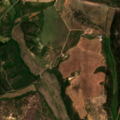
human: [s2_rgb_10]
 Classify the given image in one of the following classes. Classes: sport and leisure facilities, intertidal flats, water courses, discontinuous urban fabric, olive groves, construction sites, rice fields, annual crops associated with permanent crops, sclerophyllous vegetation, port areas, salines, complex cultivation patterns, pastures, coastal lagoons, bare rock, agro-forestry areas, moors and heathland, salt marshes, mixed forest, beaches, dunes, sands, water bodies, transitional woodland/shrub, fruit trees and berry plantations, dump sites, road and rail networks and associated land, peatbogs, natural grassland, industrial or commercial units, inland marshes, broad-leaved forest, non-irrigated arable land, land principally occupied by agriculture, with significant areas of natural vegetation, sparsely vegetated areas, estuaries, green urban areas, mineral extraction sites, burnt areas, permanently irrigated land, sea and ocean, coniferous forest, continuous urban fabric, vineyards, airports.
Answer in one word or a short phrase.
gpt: permanently irrigated land, pastures, complex cultivation patterns, broad-leaved forest, transitional woodland/shrub